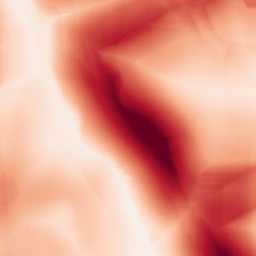
Category: morphological
Decomposition family: morphological_square
Decomposition parameters: operation: gradient
size: 50
Upsampling method: quartic
Upsampling parameters: scale: 2
Upsampling scale: 2